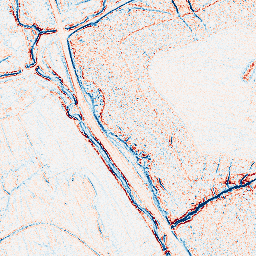
Category: edge_preserving
Decomposition family: bilateral
Decomposition parameters: d: 5
sigma_color: 100
sigma_space: 100
Upsampling method: bicubic
Upsampling parameters: scale: 4
Upsampling scale: 4